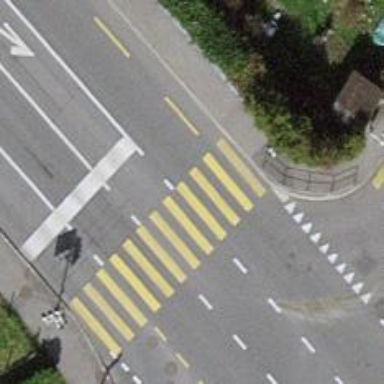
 featuring designated cycle lane on the left."